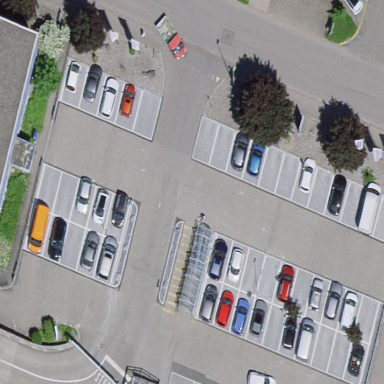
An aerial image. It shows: Parking area with asphalt surface.